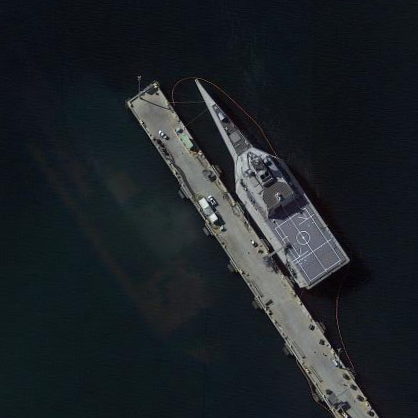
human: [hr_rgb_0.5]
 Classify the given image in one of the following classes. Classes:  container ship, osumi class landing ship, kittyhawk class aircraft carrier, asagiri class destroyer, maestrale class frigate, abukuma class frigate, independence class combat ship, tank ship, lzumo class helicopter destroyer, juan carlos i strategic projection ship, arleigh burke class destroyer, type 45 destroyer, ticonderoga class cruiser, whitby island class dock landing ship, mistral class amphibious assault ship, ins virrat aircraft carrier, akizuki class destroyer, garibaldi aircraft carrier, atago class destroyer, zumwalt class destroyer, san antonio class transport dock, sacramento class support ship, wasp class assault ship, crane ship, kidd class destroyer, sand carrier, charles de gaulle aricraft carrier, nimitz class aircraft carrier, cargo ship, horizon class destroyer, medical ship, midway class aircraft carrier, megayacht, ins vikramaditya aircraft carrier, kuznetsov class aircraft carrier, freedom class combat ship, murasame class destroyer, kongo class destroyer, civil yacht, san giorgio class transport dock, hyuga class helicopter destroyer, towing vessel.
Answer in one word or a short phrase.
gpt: Independence class combat ship